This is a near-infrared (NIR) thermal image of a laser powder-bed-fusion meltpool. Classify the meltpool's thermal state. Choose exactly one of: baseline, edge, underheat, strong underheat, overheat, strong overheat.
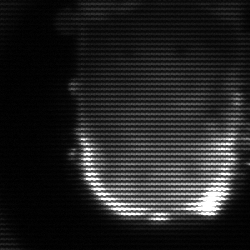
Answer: baseline